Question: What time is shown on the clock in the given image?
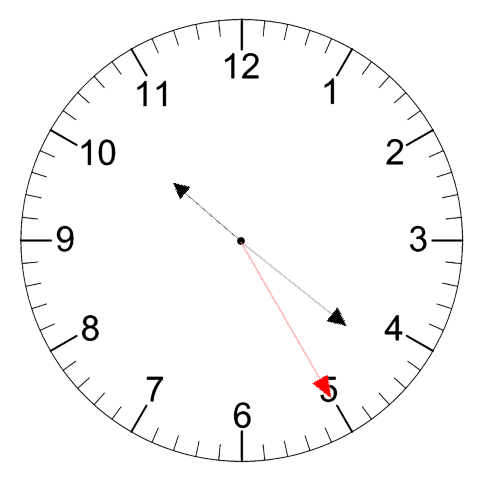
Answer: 10:21:25